Question: Is it possible to respond to a click on a top level menu item? For example, referring to the image below, is it possible to run code when the "Help" menu item is clicked?

If so, how do I do that?
Thank you.
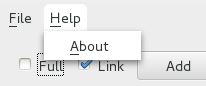
Answer: You can use 'QMenu::aboutToShow()' signal and do the following:
'''
connect(helpMenu, SIGNAL(aboutToShow()), this, SLOT(onHelpMenuClicked()));
'''
where 'helpMenu' is pointer to your Help menu and 'onHelpMenuClicked()' is slot that will be called as soon as you click on the 'Help' menu.